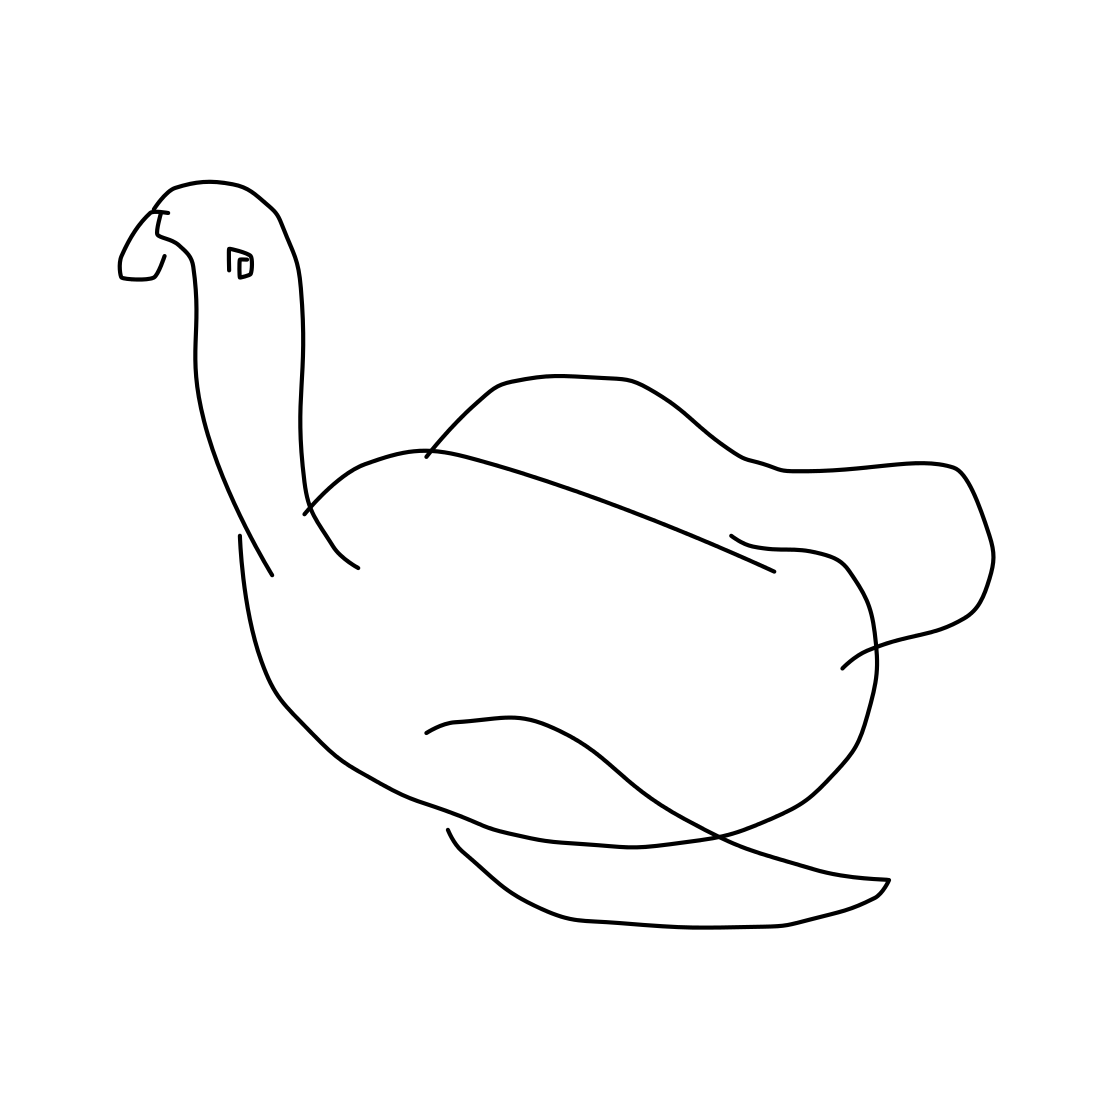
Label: swan